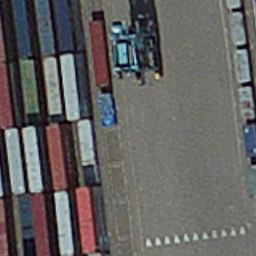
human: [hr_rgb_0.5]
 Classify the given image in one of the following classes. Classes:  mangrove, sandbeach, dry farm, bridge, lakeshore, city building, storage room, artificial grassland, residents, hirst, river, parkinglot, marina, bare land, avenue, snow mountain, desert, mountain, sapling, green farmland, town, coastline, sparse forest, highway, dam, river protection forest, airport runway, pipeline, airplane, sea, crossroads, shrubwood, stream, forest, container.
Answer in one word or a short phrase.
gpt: container